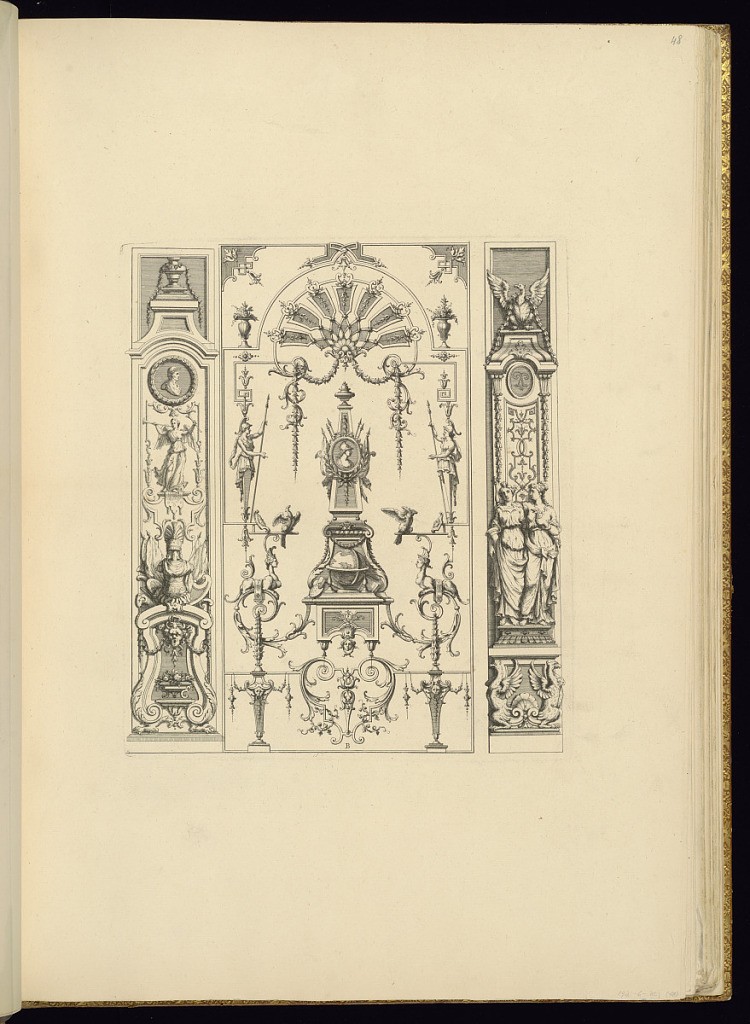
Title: Panel Design of Grotesque Ornamentation
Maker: Jean Berain, the elder, French, 1640-1711
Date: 1711
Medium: Engraving on laid paper
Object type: Bound print
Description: Panel of grotesque ornamentation framed on either side with ornamented columns. At center is a portrait medallion on an obelisk form surrounded by military motifs. The composition features motifs such as The plate is not signed but is lettered with "B" at the bottom.